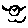
Label: bird